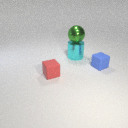
small blue rubber cube in front of large cyan metal cylinder